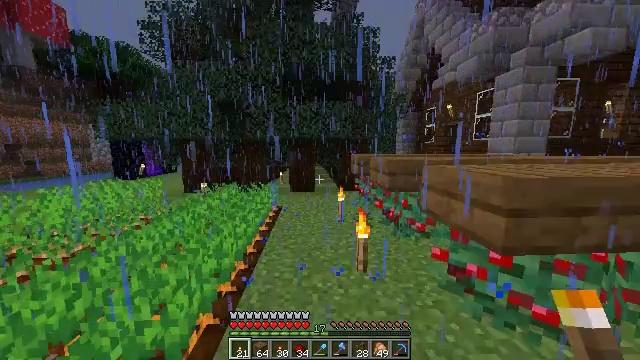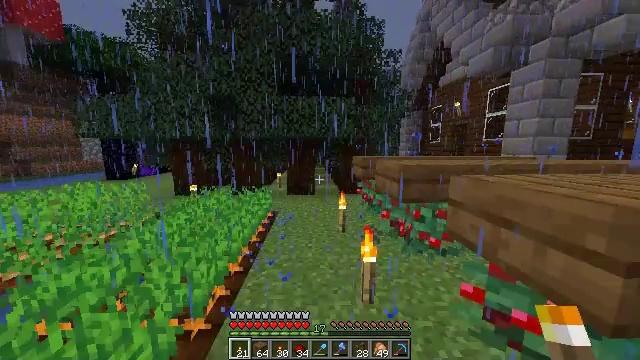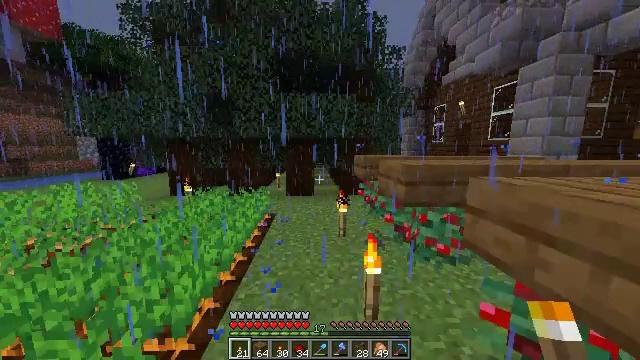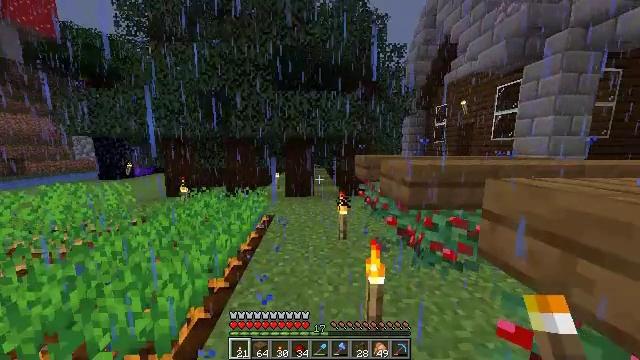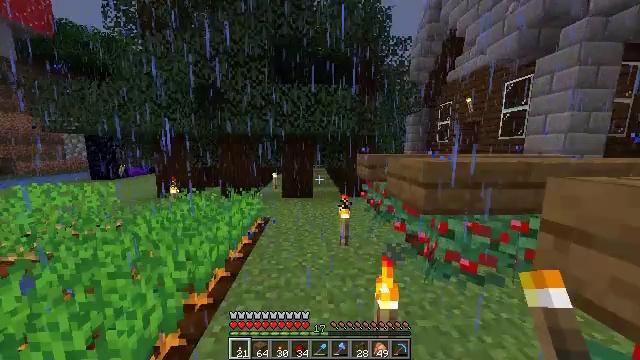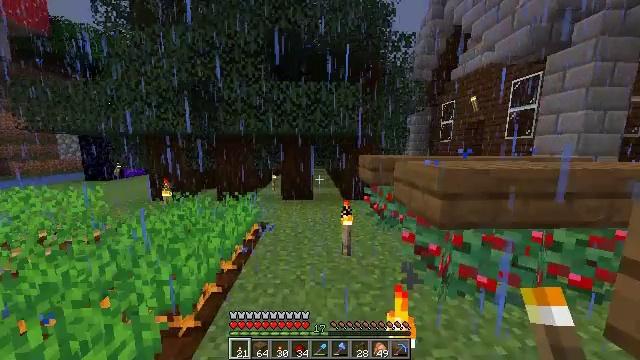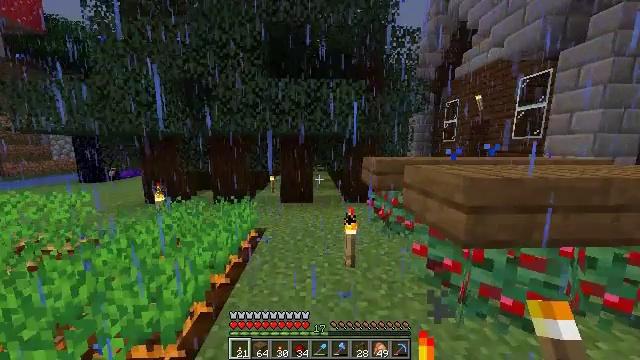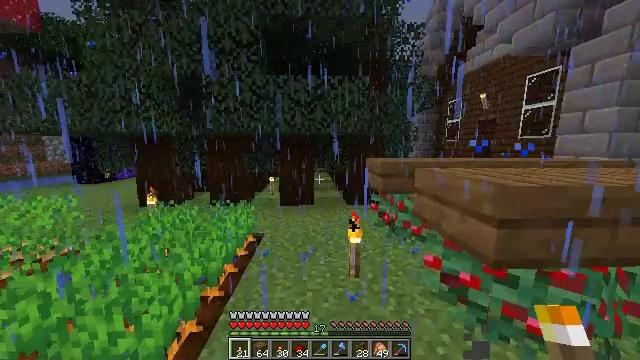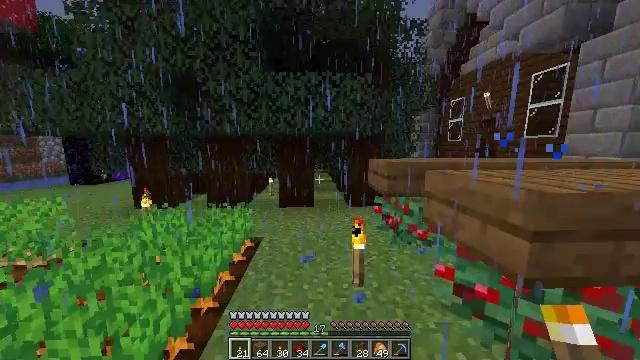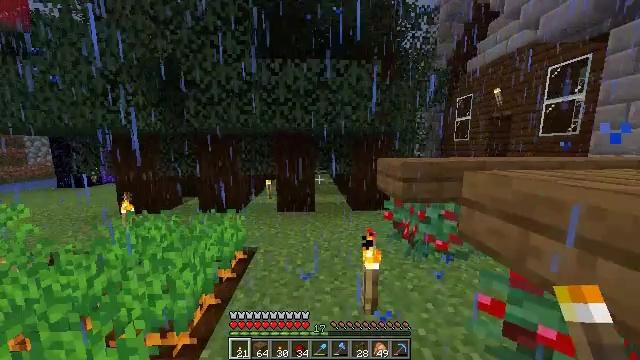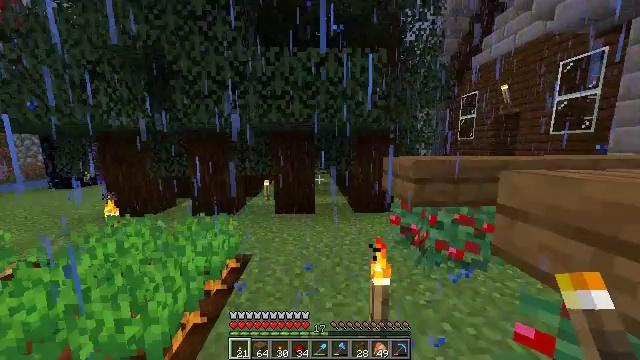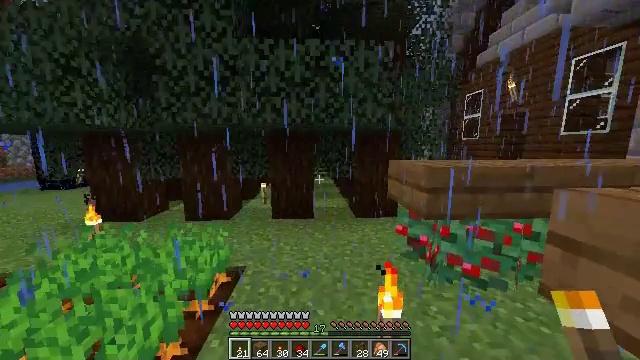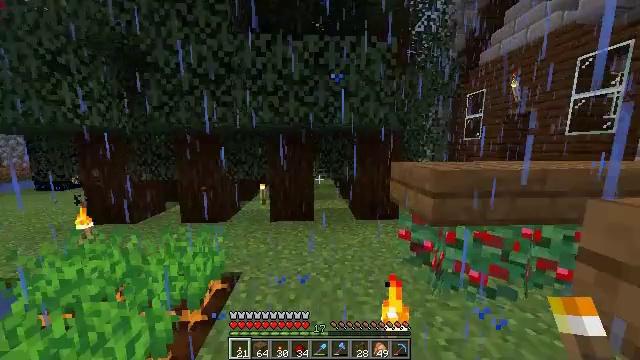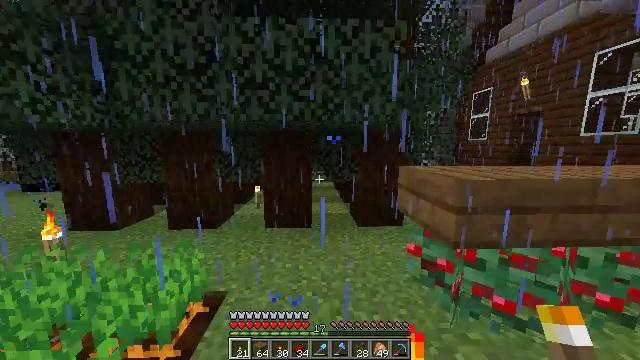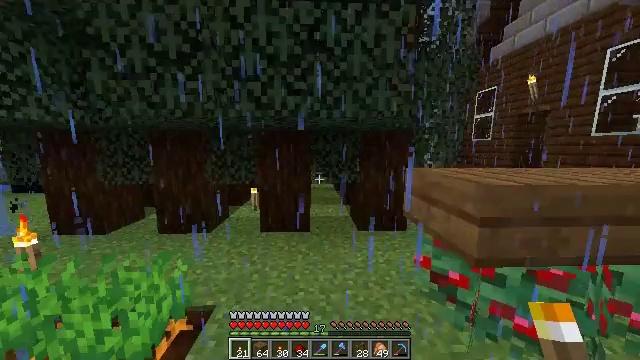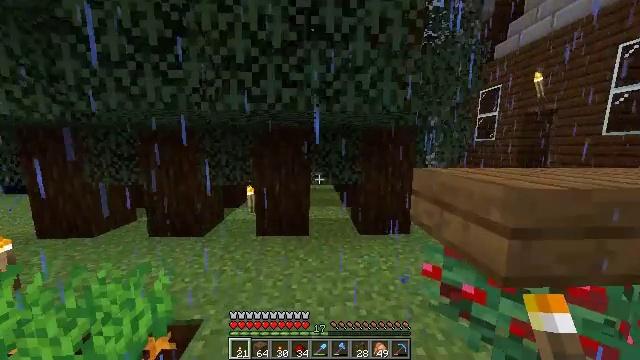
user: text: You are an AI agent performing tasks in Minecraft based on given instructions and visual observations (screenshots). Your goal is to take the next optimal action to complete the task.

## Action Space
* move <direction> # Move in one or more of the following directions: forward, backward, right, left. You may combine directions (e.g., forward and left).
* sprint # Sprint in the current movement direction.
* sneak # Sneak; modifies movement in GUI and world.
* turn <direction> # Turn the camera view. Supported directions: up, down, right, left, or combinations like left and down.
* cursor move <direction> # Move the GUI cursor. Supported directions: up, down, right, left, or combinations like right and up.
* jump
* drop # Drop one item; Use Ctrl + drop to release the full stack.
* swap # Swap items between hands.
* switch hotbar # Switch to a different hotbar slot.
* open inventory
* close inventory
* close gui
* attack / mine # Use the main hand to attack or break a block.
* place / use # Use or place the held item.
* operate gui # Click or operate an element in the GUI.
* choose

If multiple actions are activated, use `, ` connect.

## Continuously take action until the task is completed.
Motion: motion action
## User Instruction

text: Craft a spruce pressure plate using the crafting table.
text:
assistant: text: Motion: move forward, sprint
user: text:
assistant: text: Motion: move forward, sprint
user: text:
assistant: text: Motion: move forward
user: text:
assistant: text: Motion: move forward
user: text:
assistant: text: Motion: move forward, sprint
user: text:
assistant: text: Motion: move forward, sprint
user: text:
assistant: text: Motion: move forward, sprint
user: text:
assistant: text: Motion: move forward
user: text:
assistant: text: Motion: move forward
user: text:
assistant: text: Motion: move forward
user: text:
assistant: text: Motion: move forward
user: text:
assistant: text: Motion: move forward, sprint
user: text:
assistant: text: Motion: move forward, sprint
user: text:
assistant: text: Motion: move forward, sprint
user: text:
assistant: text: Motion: move forward
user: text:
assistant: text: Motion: move forward
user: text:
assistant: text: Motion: move forward
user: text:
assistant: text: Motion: move forward, sprint, turn right
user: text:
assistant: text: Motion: move forward, sprint, turn right
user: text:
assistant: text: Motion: move forward, sprint, turn right
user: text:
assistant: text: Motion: move forward, sprint, turn right
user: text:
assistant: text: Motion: move forward, turn right
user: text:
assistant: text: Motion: move forward, turn right
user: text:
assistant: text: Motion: move forward, turn right
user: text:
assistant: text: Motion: move forward, sprint, turn right
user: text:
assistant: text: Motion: move forward, sprint, turn right
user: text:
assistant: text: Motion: move forward, sprint, turn right
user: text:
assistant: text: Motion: move forward
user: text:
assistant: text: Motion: move forward
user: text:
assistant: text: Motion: move forward